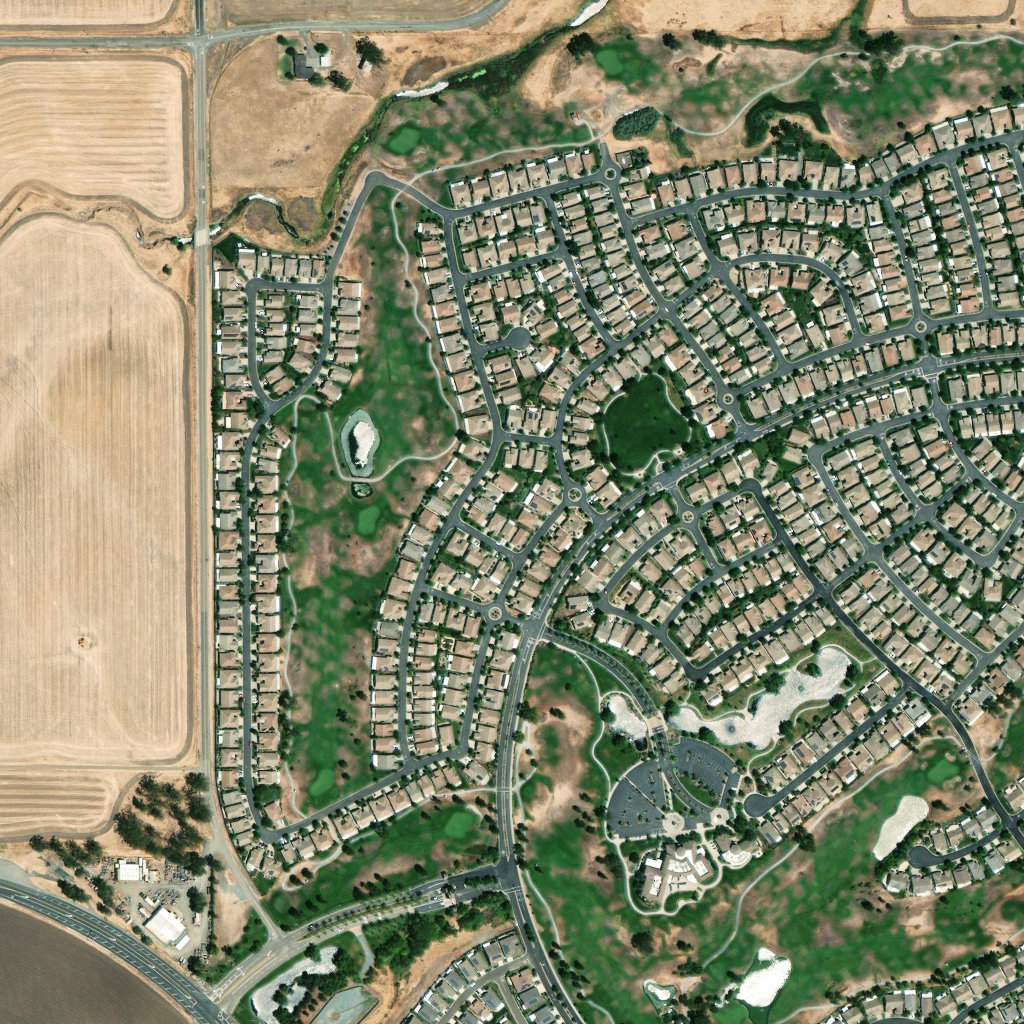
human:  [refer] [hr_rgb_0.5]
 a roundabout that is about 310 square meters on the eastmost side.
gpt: <box>[[88, 30, 91, 33, 0]]</box>

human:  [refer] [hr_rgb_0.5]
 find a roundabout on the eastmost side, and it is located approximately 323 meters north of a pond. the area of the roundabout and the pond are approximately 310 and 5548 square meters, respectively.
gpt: <box>[[88, 30, 91, 33, 0]]</box>

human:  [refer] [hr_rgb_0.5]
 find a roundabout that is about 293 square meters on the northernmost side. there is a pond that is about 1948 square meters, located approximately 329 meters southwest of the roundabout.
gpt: <box>[[58, 15, 60, 17, 0]]</box>